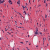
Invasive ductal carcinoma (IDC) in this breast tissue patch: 0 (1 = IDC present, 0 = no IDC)